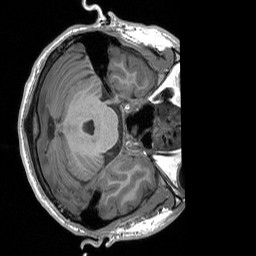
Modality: T1w
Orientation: axial
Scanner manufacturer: siemens
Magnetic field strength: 3 T
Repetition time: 1.76 s
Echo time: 0.0022 s